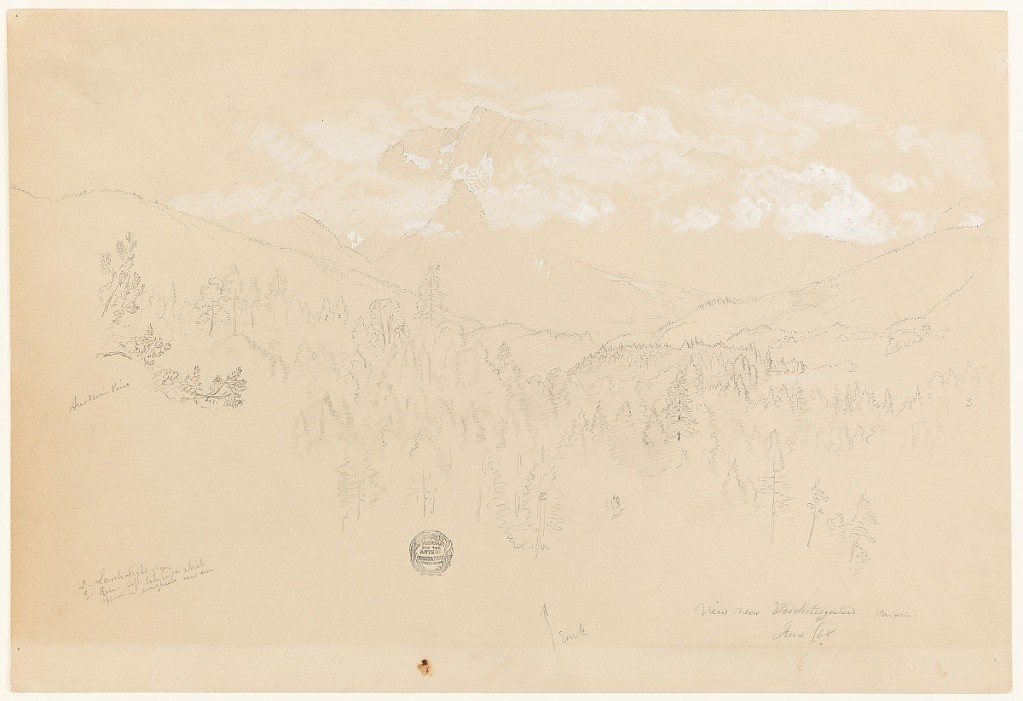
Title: View near Berchtesgaden, Bavaria (Germany)
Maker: Frederic Edwin Church, American, 1826–1900
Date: June 1868
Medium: Graphite and white gouache on tan wove paper; verso: graphite
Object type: drawing
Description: Landscape study showing a view of the mountainous landscape near Berchtesgaden, Bavaria, in present-day Germany. A forest of evergreen trees stretches across the foreground. In the middle distance, two wooded slopes at left and right descend towards the center, where they converge around other rolling terrain. In the background, a rocky pinnacle rises before a sheer, jagged mountain range--both of which are partially veiled by a low-lying bank of puffy clouds.

Verso: Unfinished landscape sketch showing a portion of a nearby wooded ridge with a tall, rocky pinnacle behind it at upper left.